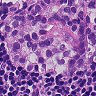
Metastatic tissue present: yes